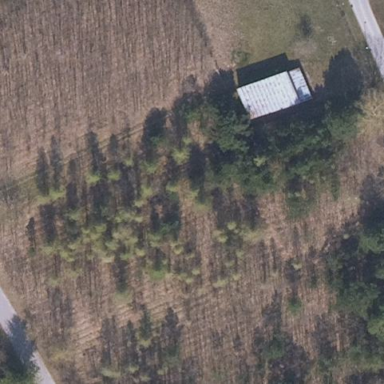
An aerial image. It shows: Plant nursery area.